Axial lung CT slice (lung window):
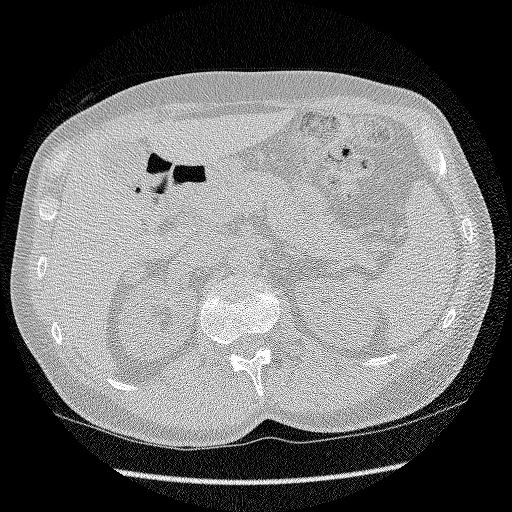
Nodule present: no